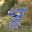
Label: 8